Question: I have a 'combobox' that is bind with List<> type data . When i select something in 'combobox' and try to find the 'SelectedItem' from the 'combobox' i found nothing . How can i get this
i am attaching my code picture you can understand.
Here i want to get the 'SelectedItem' 'FiscalYearName' that the user select from the 'combobox'
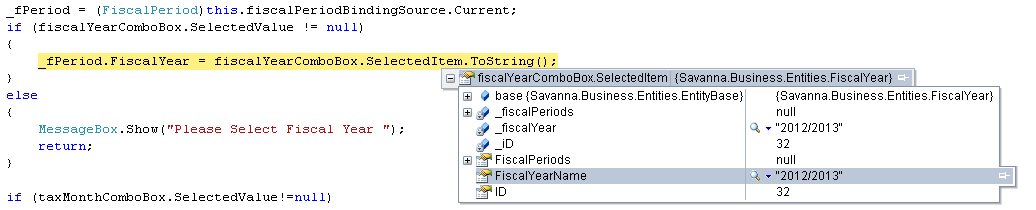
Answer: '''
var item = fiscalYearComboBox.SelectedItem as FiscalYear
if(item!=null)
_fPeriod.FiscalYear = item.FiscalYearName;
'''